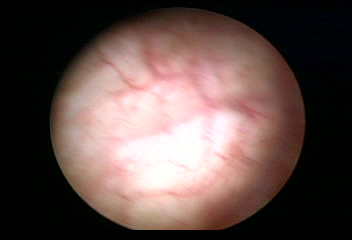
Modality: WLC
Class: Normal mucosa
Bladder cancer association: No